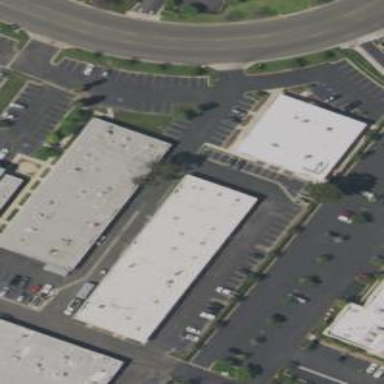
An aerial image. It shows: Commercial building.